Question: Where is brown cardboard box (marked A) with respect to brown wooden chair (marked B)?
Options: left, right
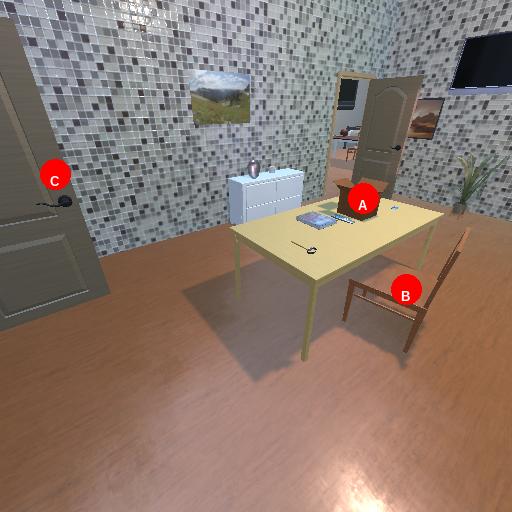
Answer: left